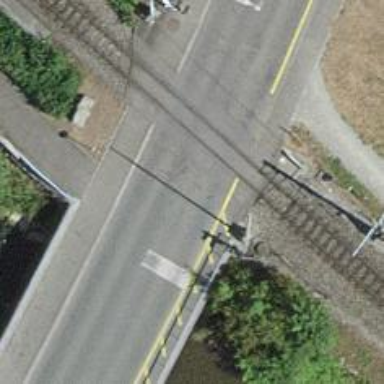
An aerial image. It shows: Railway level crossing.